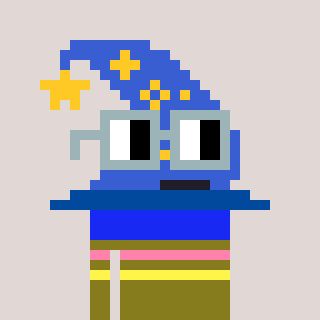
a pixel art character with square dark gray glasses, a wizard hat-shaped head and a gunk-colored body on a warm background